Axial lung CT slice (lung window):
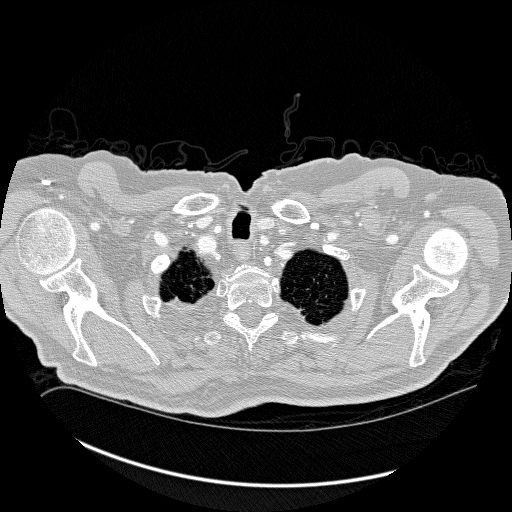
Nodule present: no